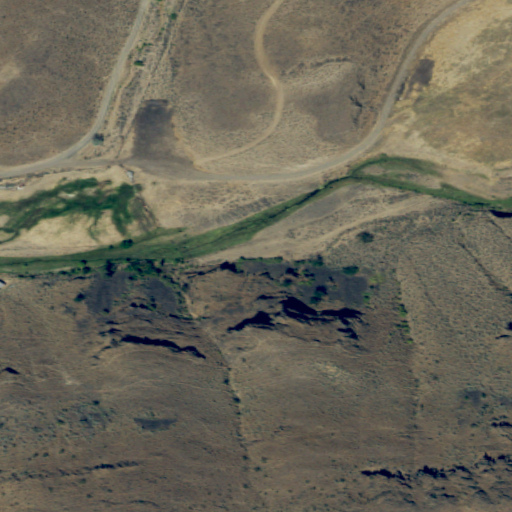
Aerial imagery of valley in Washington named Scorpion Coulee containing shrub, grassland, and open development